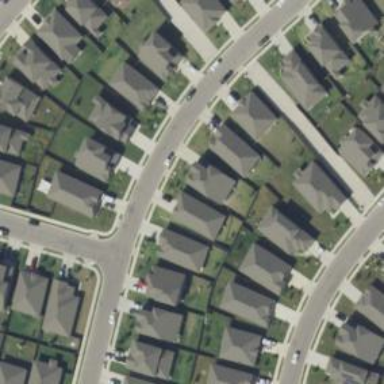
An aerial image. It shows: Sidewalk.